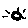
Label: sun